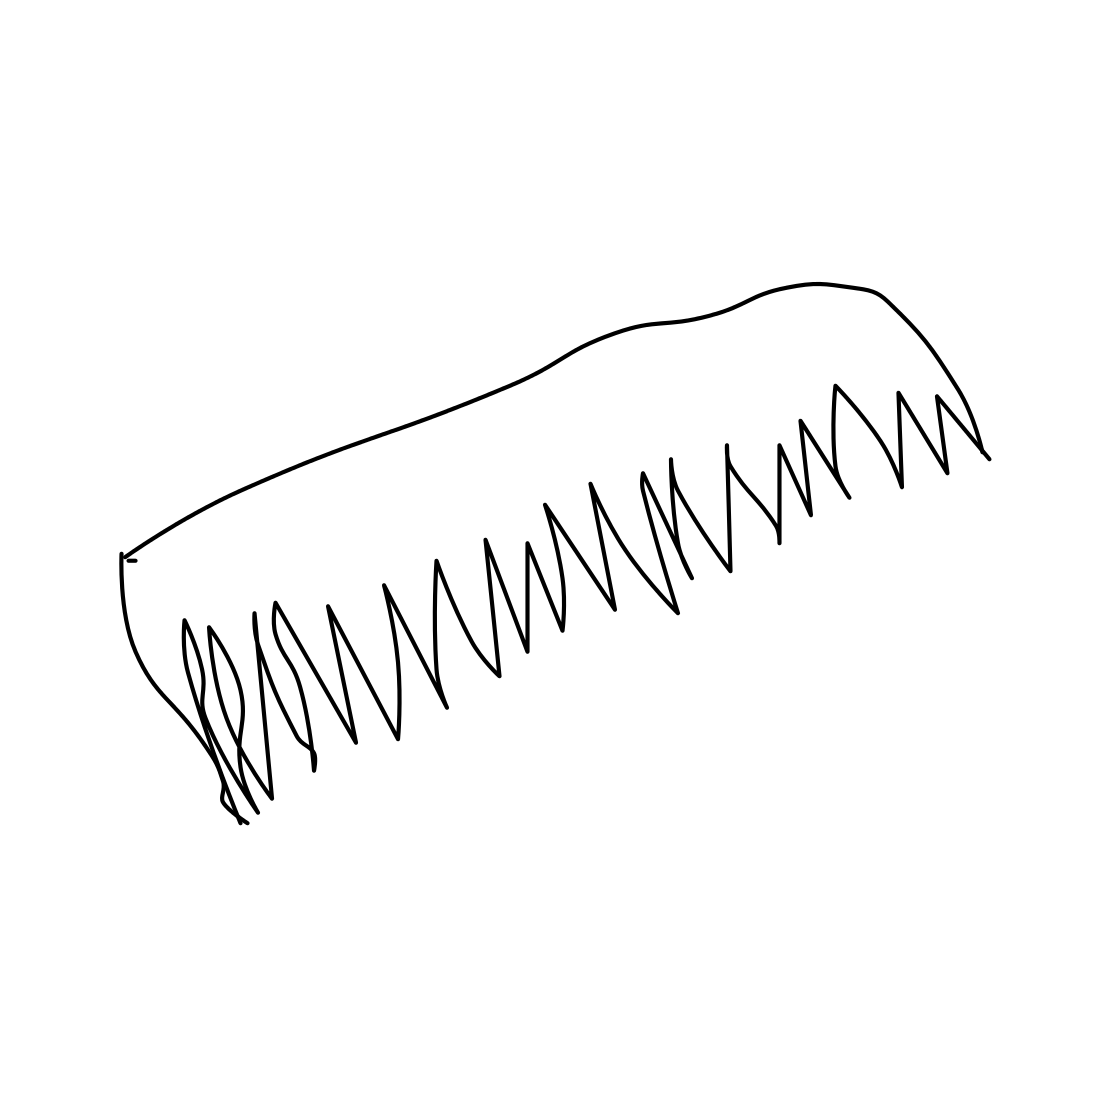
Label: comb